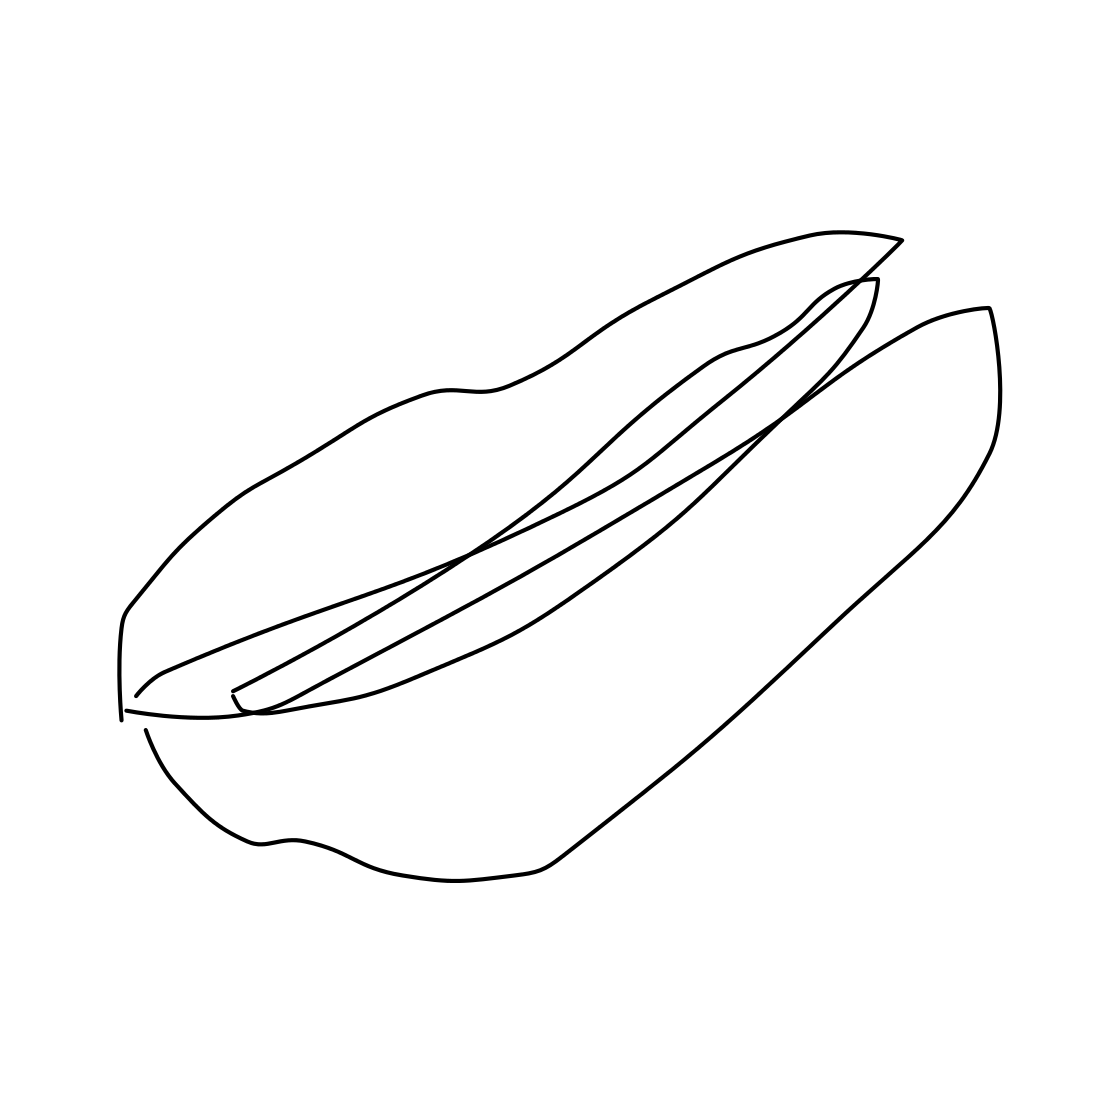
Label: hot-dog